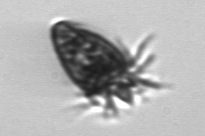
Label: Strombidium_tintinnodes